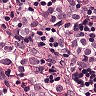
Metastatic tissue present: yes